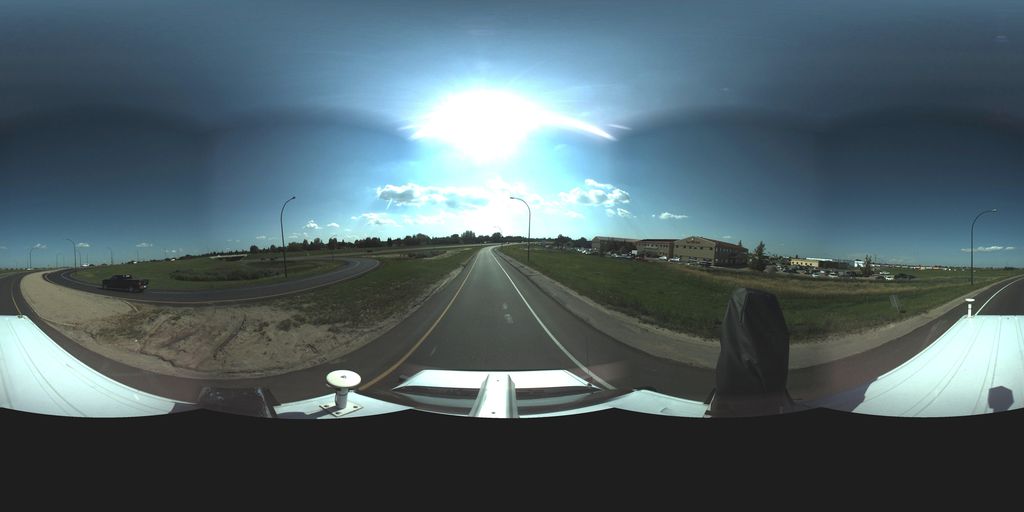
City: saskatoon